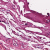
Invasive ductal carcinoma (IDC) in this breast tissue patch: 0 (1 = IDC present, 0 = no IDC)